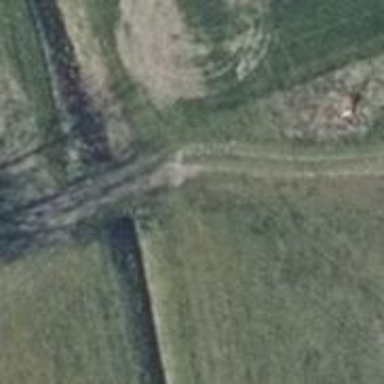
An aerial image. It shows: Culvert tunnel.